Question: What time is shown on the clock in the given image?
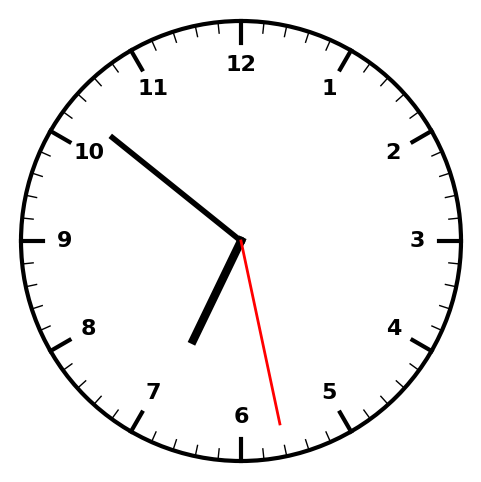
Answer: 06:51:28